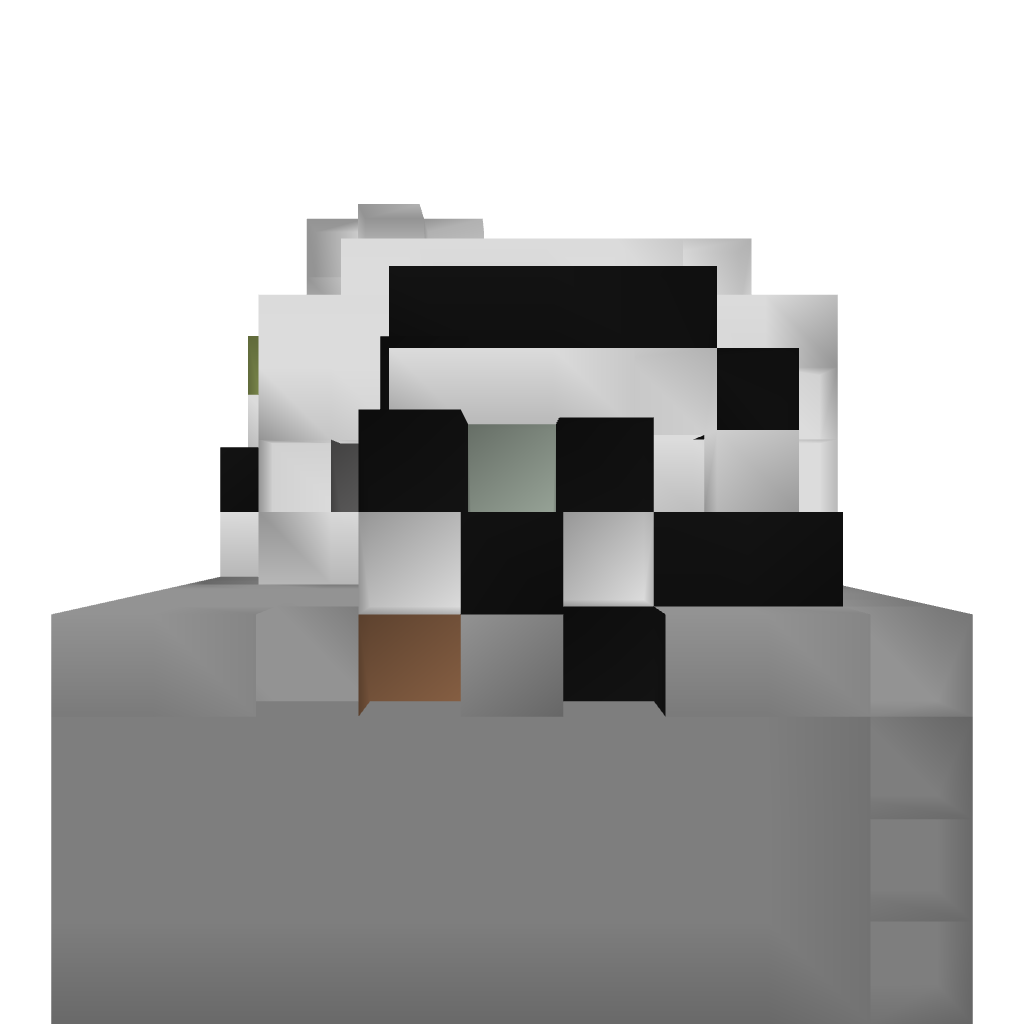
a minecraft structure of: Modern bathroom 2.0